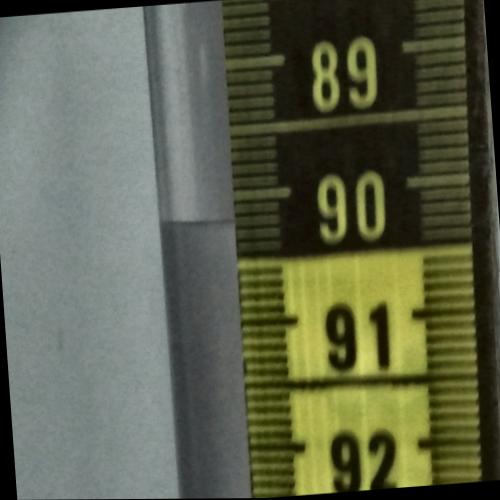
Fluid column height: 90.2 cm